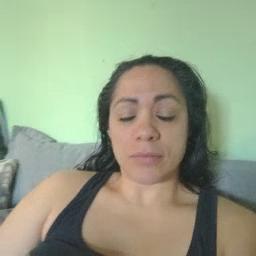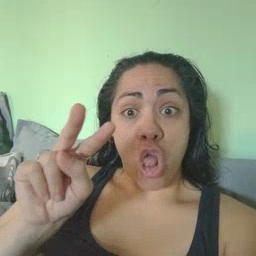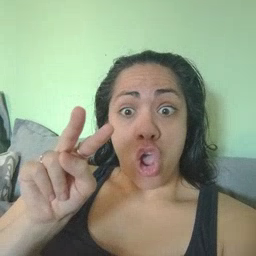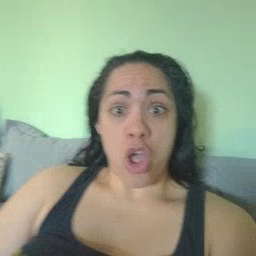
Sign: look